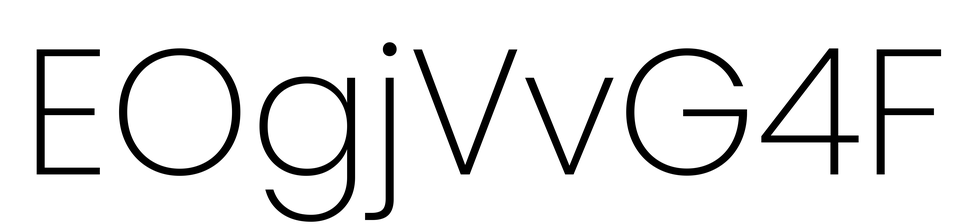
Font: Poppins-ExtraLight